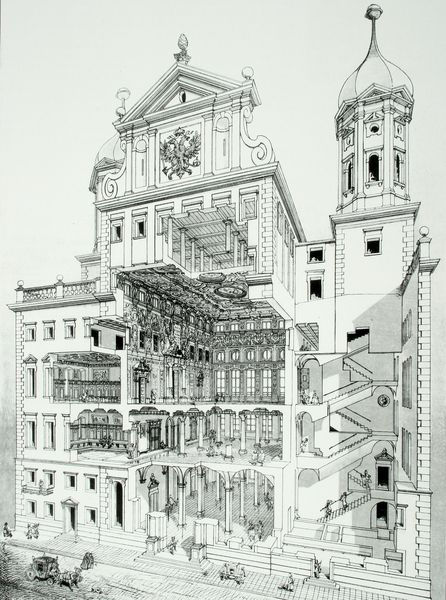
Titel: Perspektivischer Schnitt durch das Augsburger Rathaus
Künstler: Elias Holl
Standort: München
Institution: Architektursammlung der Technischen Universität
Schlagwörter: adler, himmel, schatten, weiß, menschen, fenster, grau, hell, laterne, licht, pfeiler, raum, schwarz, skizze, strasse, säule, säulen, zeichnung, zimmer, dach, gebäude, haus, schloss, haube, wand, architektur, barock, mensch, innenraum, kirche, boden, decke, innen, verbindung, front, renaissance, pferd, turm, schiff, schiffe, papier, ansicht, fassade, perspektive, giebel, mauer, graphik, kutsche, saal, kuppel, treppe, treppen, jugendstil, detail, geländer, stufe, stufen, hoch, oben, wände, zwiebel, eingang, treppenstufen, arkade, außen, gewölbe, offen, zwiebeldach, zwiebelturm, zwiebeltürme, münchen, palast, stockwerk, schnitt, schwarzweiss, stich, topografie, helm, räume, entwurf, rathaus, arkaden, kathedrale, kapitell, rustika, wappen, schnörkel, gesims, voluten, wandaufriss, treppenhaus, treppenstufe, vorderansicht, geschosse, plan, volute, wien, einblick, stockwerke, querschnitt, art deco, bau, michael, geschoss, palais, aufriss, tympanon, bauplan, architekt, pferdekutsche, queerschnitt, innenräume, durchschnitt, aufschnitt, barrock, kirchenbau, augsburg, doppeladler, säle, kaufhaus, auriss, ballsaal, rathausturm, goldener saal, perspektiven, aufgebrochen, st michael, holl, fensterüberdachung, thea, papais, trreppe